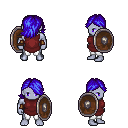
a pixel art fantasy rpg character, male body template, dark elf, purple skin, maroon tunic, white pants, blue swoop hairstyle, leather bracers, shield, four views (front, back, left, right), 2x2 character sprite sheet, small pixel art, hard edges, no anti-aliasing